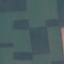
Label: AnnualCrop